Field crop: maize
Growth stage: 2
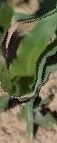
Species: maize